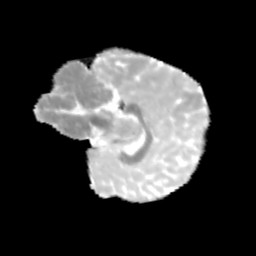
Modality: MD
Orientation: sagittal
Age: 10
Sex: female
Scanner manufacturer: siemens
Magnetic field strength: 3 T
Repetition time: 3.8 s
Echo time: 0.07 s